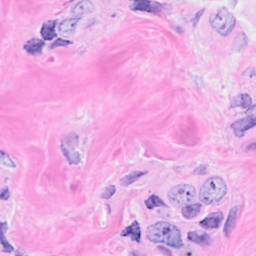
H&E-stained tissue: Breast